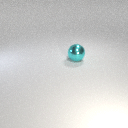
large cyan metal sphere